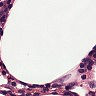
Metastatic tissue present: no